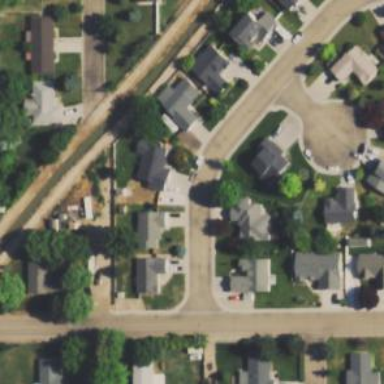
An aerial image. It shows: Residential road.